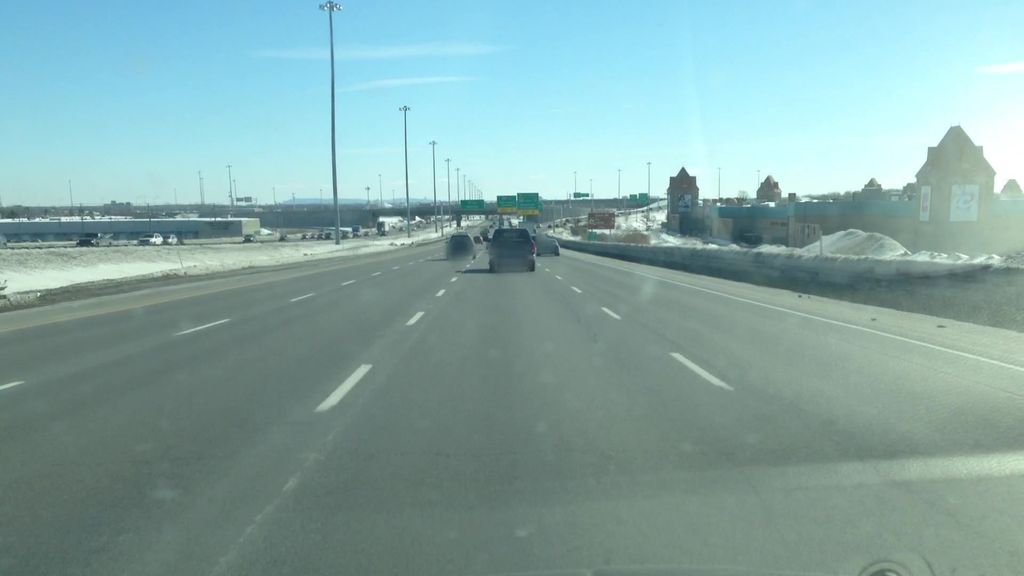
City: montreal